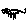
Label: cat